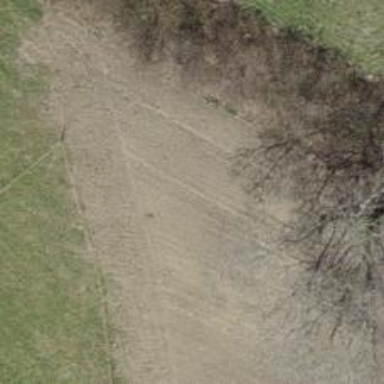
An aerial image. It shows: Row of deciduous trees with mix of leaves.